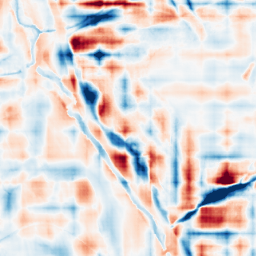
Category: wavelet
Decomposition family: wavelet_reverse_biorthogonal
Decomposition parameters: wavelet: rbio2.4
level: 5
Upsampling method: sinc_blackman
Upsampling parameters: scale: 2
kernel_size: 4
Upsampling scale: 2